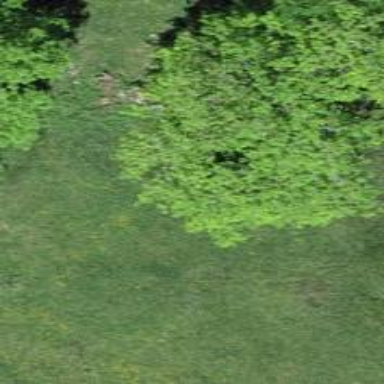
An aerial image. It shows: Row of trees in natural setting.